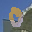
Label: 0